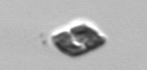
Label: Bacillariophyceae_morphotype1